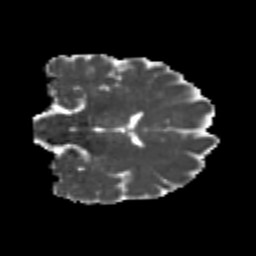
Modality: MD
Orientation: coronal
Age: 24
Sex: female
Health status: healthy
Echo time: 0.074 s